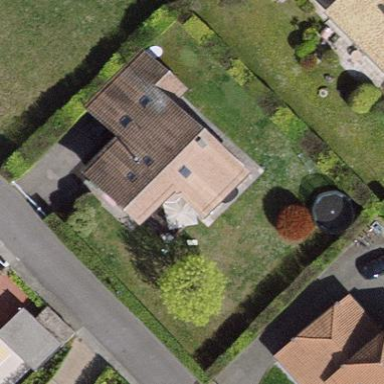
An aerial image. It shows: Garden surrounded by fence.